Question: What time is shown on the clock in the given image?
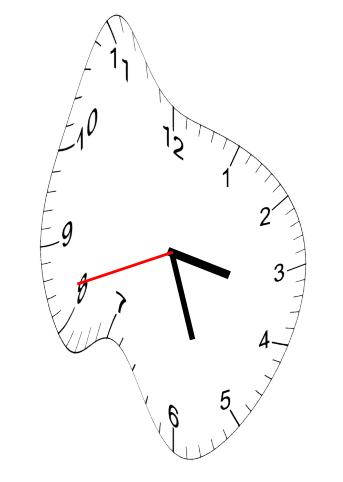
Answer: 03:26:42